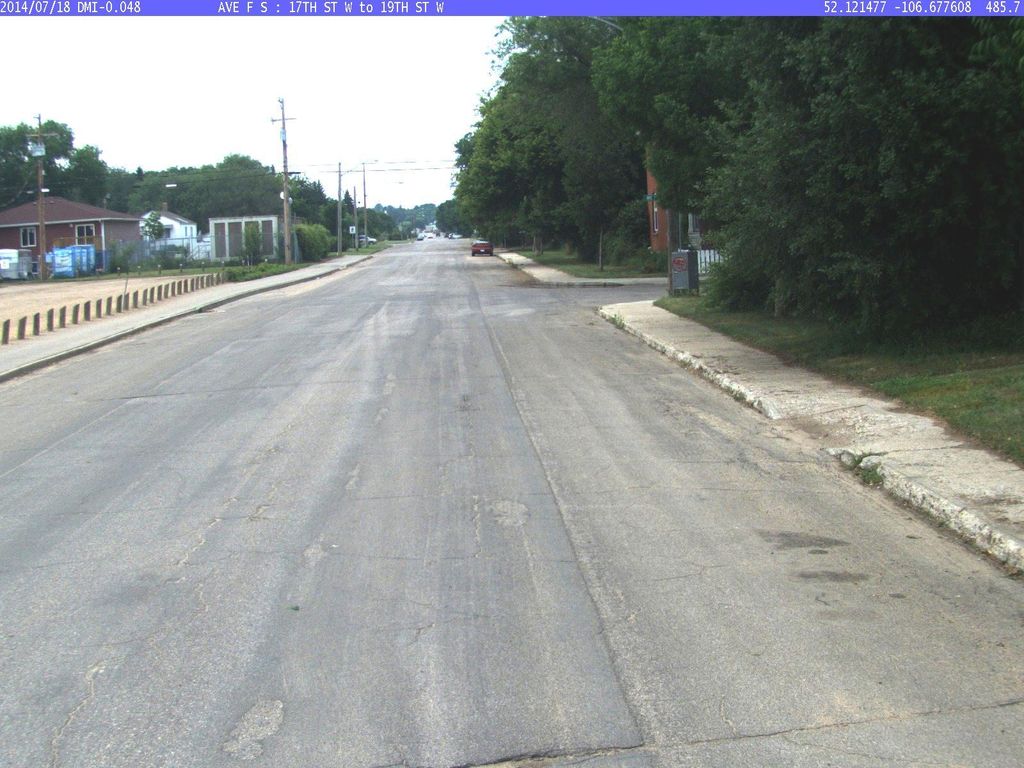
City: saskatoon